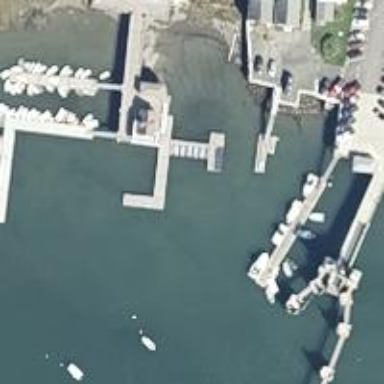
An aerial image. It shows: Man-made pier.